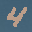
Label: 4